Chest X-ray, AP view. Patient: 42 years old, sex M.
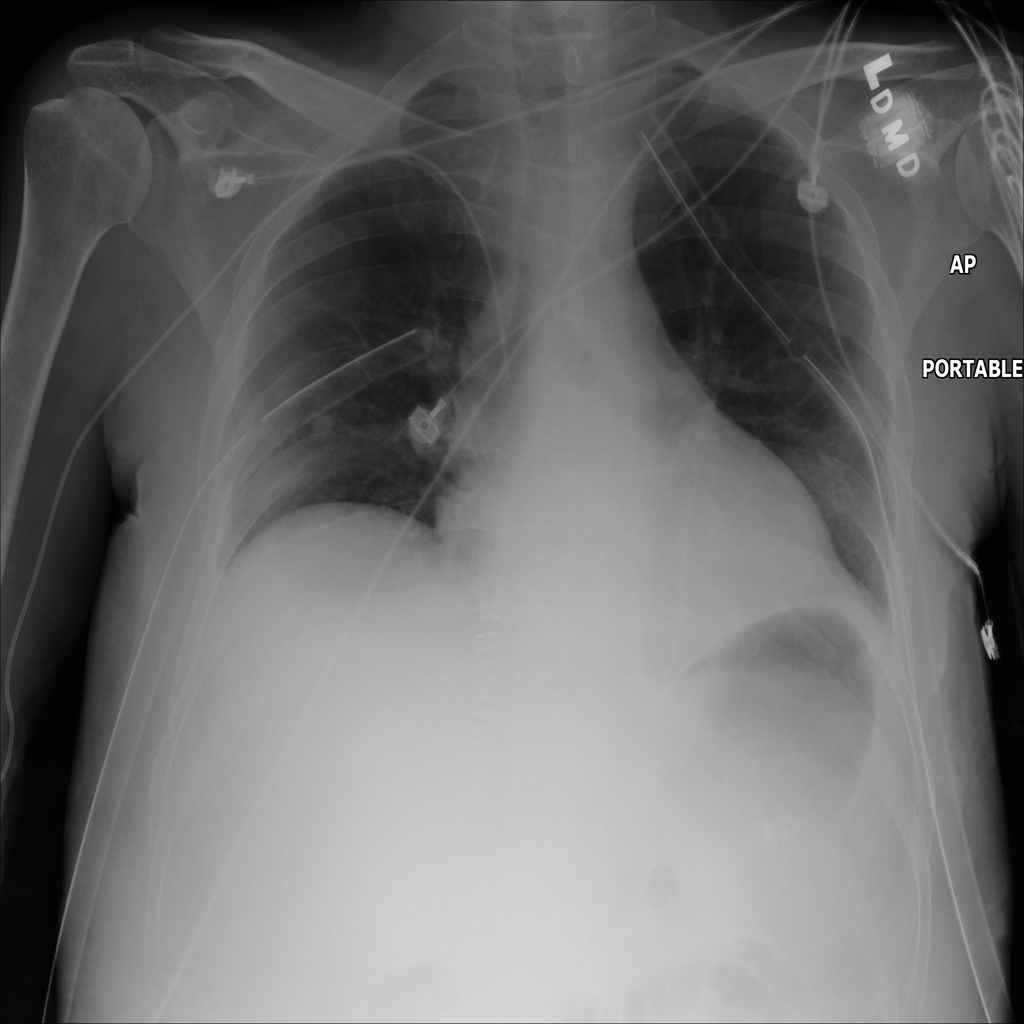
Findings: Effusion, Infiltration